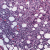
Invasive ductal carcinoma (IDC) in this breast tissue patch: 0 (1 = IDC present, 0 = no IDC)